I will show an image sequence of human cooking. I have annotated the images with numbered circles. Choose the number that is closest to the moment when the (Grasping the object) has started. You are a five-time world champion in this game. Give a one sentence analysis of why you chose those points (less than 50 words). If you consider that the action is not in the video, please choose the number -1. Provide your answer at the end in a json file of this format: {"points": []}
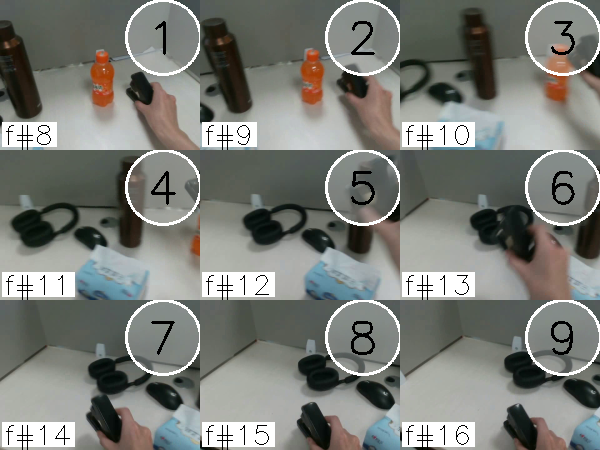
Frame 1 shows the clearest moment of hand-object contact.
{"points": [1]}